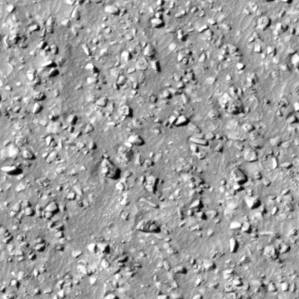
Label: non_frost